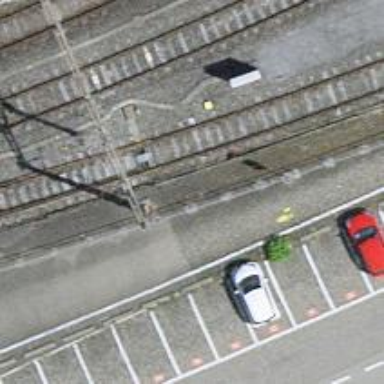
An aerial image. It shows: Railway switch.